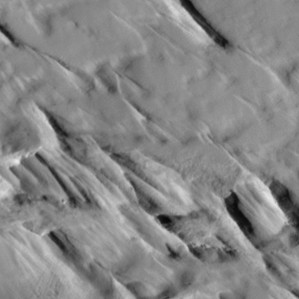
Label: non_frost